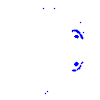
Particle: electron